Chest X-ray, AP view. Patient: 53 years old, sex F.
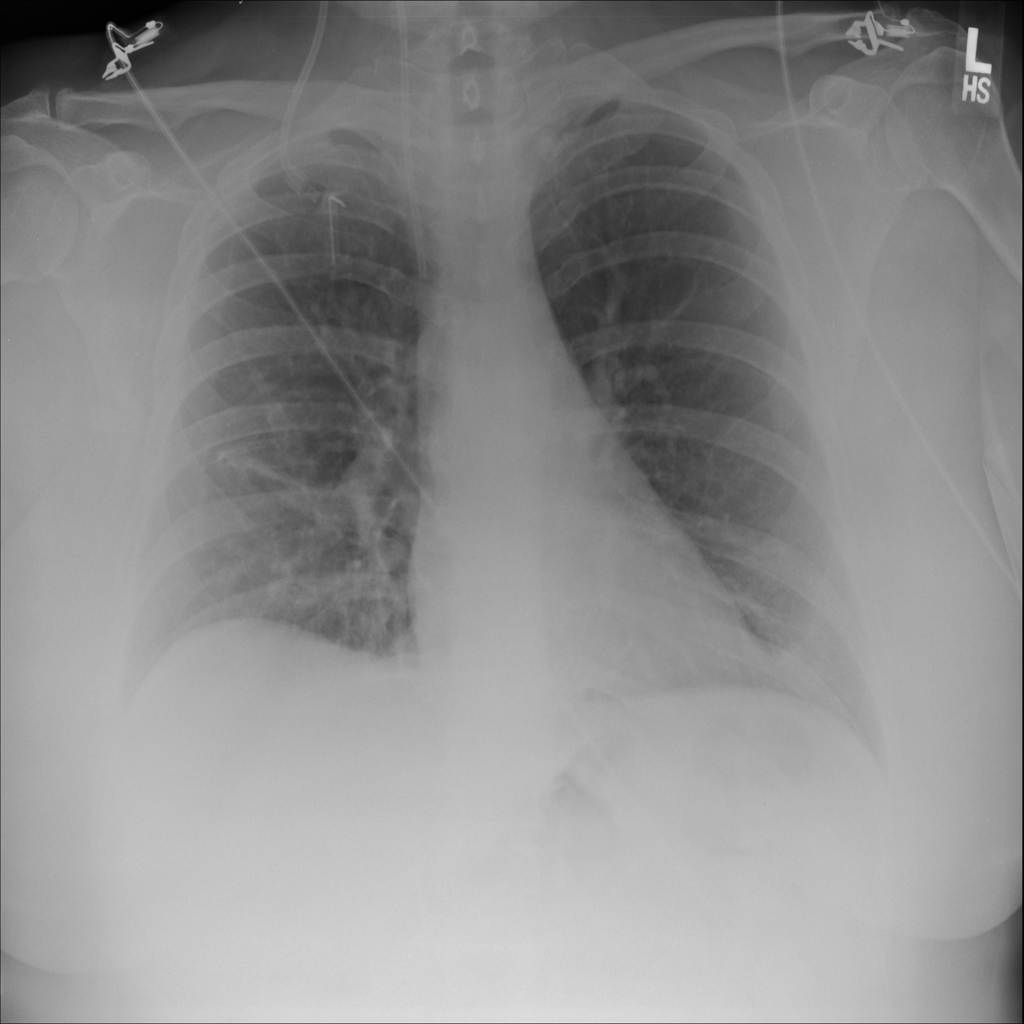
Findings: No Finding